Question: The requirement is to automate the java webstart process. After clicking the JNLP file, its loading and displaying the below image

There is no option for trust always here. I am aware of in Java 7 Update 51, java tighten the security. So I have signed jars with public code signing certificate provided by symantec, so there is no need of adding this site in java control pannel exception list or reduce the security level (both are not allowed in the customer environment). Is there any possibility to make this security question to disappear and run the jars automatically?
Added the below two attributes in MANIFEST.MF, and it worked.
'''
Codebase: *
Application-Library-Allowable-Codebase: *
'''
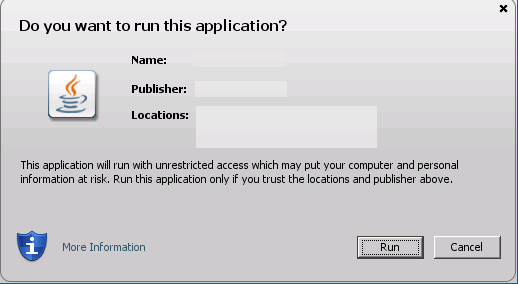
Answer: Added the below two attributes in MANIFEST.MF file and it worked.
'''
Codebase: *
Application-Library-Allowable-Codebase: *
'''